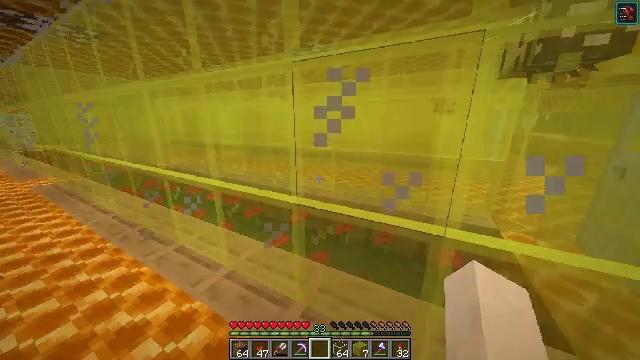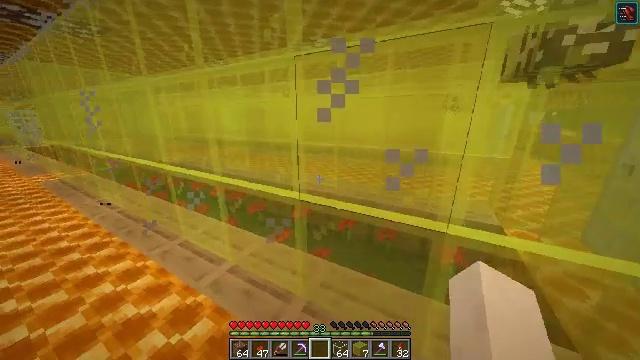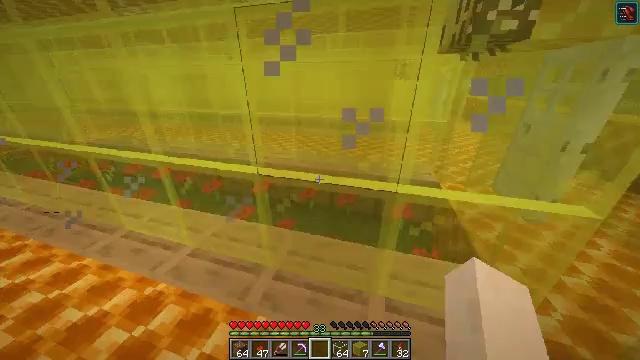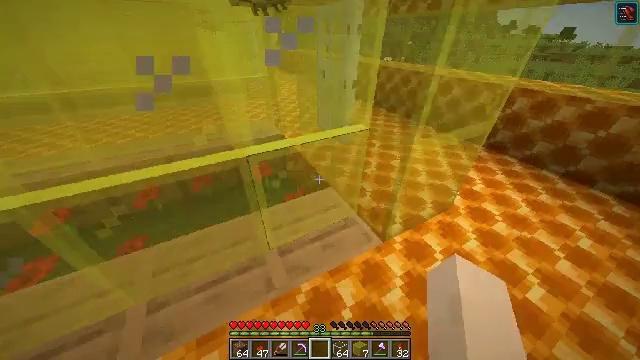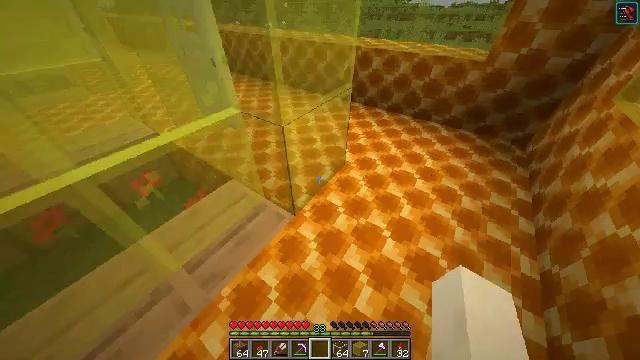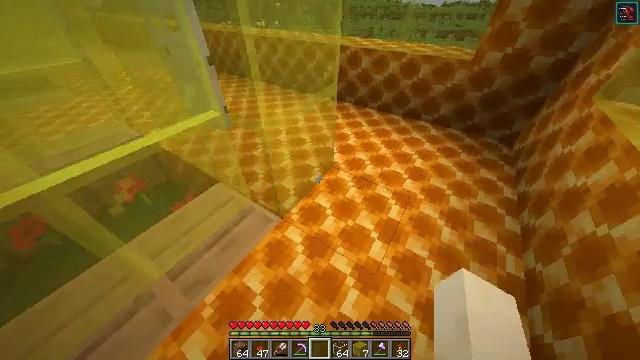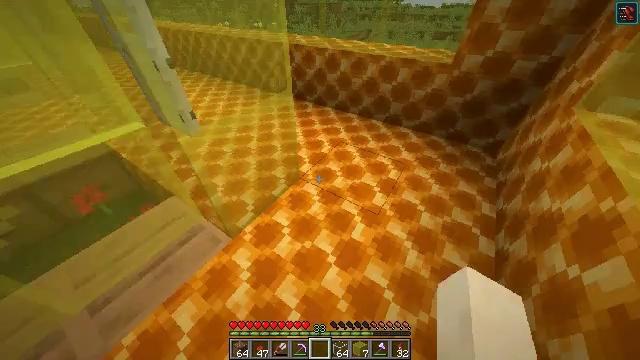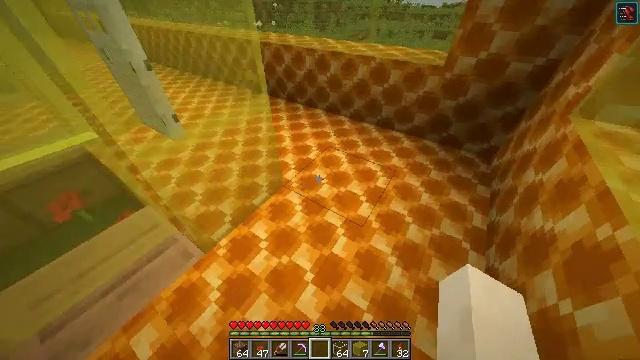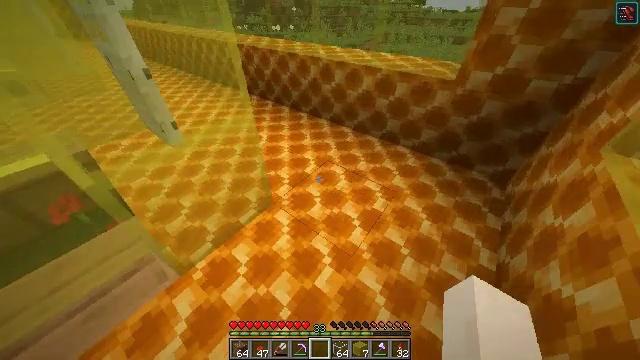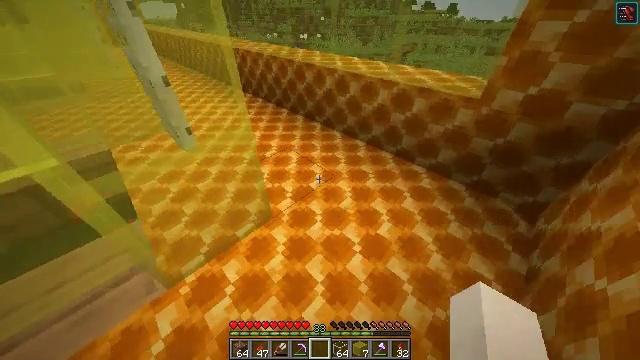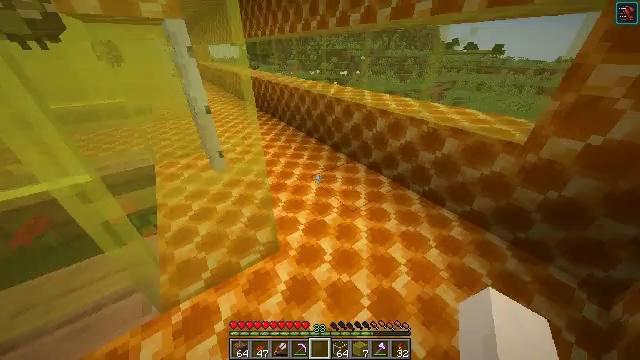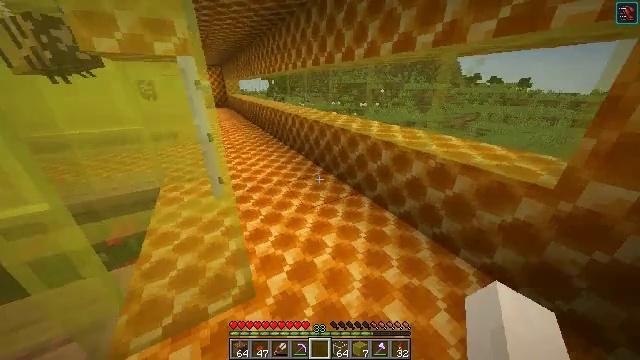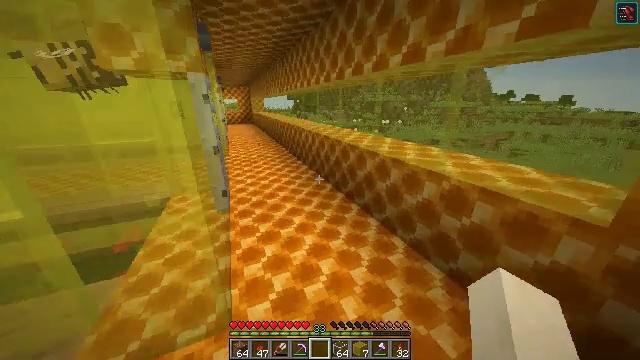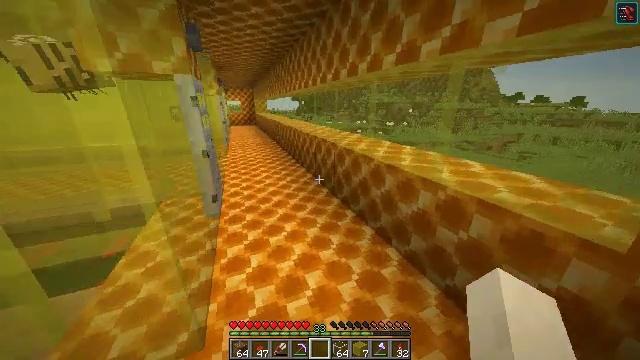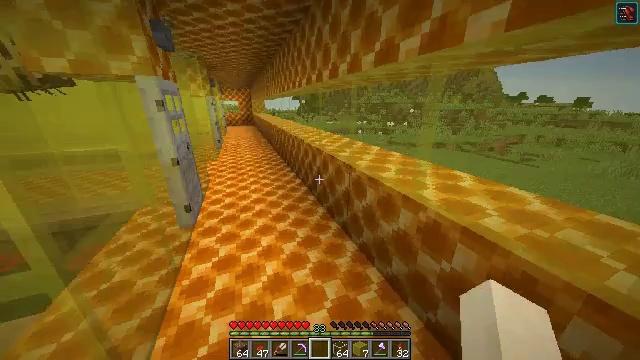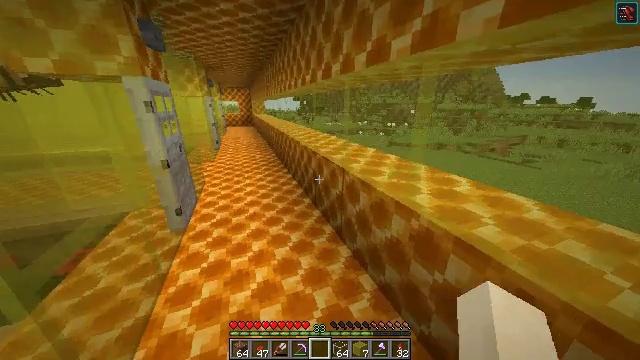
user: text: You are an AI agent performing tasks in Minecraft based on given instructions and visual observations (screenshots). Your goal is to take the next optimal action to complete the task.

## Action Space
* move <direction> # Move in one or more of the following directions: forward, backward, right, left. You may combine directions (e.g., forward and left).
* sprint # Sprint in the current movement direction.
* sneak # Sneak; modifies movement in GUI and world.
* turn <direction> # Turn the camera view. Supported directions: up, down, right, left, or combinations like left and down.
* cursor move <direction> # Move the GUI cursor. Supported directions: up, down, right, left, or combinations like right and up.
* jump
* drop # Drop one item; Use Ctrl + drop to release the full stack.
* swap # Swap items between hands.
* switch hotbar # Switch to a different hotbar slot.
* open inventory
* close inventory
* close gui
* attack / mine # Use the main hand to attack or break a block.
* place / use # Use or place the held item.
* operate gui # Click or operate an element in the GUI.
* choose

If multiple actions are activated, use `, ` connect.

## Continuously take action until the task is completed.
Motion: motion action
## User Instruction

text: Craft a honeycomb block.
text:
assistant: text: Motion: turn down
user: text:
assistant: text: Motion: turn right and down
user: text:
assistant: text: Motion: move right, turn right and down
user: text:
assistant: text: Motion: move right, turn right and down
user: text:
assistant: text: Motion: move forward and move right, turn right
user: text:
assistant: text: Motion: move forward and move right
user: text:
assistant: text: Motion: move forward and move right
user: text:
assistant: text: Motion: move forward and move right, turn left
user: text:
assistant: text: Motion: move forward and move right, turn left and up
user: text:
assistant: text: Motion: move forward and move right, turn left and up
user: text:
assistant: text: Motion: move forward and move right, turn left and up
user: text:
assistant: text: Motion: move forward and move right, turn left and up
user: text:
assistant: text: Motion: move forward and move right, turn left
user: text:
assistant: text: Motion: move forward and move right
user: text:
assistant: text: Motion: move right
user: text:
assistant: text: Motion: no_op
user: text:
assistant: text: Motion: no_op
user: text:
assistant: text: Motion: no_op
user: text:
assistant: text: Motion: no_op
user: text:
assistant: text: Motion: no_op
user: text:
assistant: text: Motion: no_op
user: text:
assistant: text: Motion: turn left
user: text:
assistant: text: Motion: turn left and up
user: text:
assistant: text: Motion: turn left
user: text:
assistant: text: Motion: turn left
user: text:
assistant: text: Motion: turn left
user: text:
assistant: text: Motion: turn left
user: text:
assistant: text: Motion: no_op
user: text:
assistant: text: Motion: no_op
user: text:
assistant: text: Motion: move forward